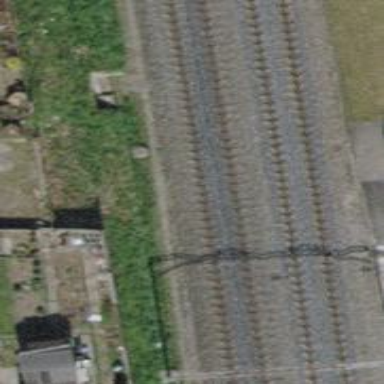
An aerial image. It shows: Railway track with contact line for electrification.